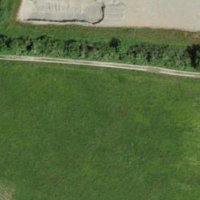
EUNIS habitat code: 52
Species observed at this site:
Phylloscopus collybita
Saxicola rubicola
Columba palumbus
Sylvia atricapilla
Parus major
Erithacus rubecula
Turdus merula